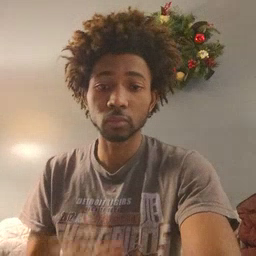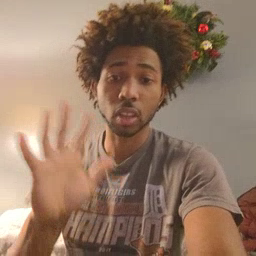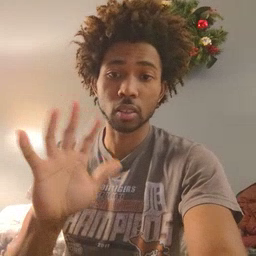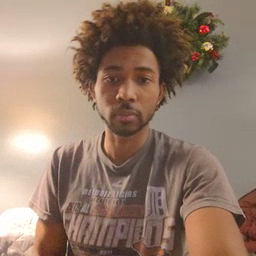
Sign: hello